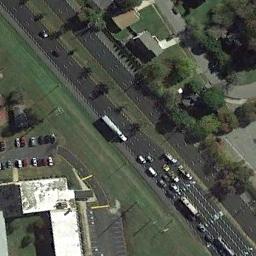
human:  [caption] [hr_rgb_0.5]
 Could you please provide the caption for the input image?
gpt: There are many buildings and green plants on both sides of the freeway, There are many cars on the freeway, And many cars are parked in the open space beside the freeway .

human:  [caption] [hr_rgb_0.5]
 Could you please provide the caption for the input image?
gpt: The trees cast their shadows on the highway .

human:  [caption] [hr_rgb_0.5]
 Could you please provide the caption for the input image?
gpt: A straight freeway is a parking lot and a white building on one side and on the other side are some trees and houses .

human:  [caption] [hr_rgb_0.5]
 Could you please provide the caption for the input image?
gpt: The freeway is between the parking lot and some trees .

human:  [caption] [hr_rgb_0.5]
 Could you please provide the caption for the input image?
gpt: There are some buildings and lawns beside the freeway .